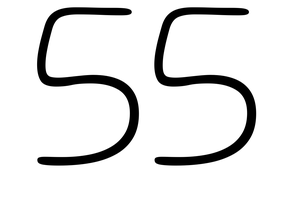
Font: Gluten_Thin